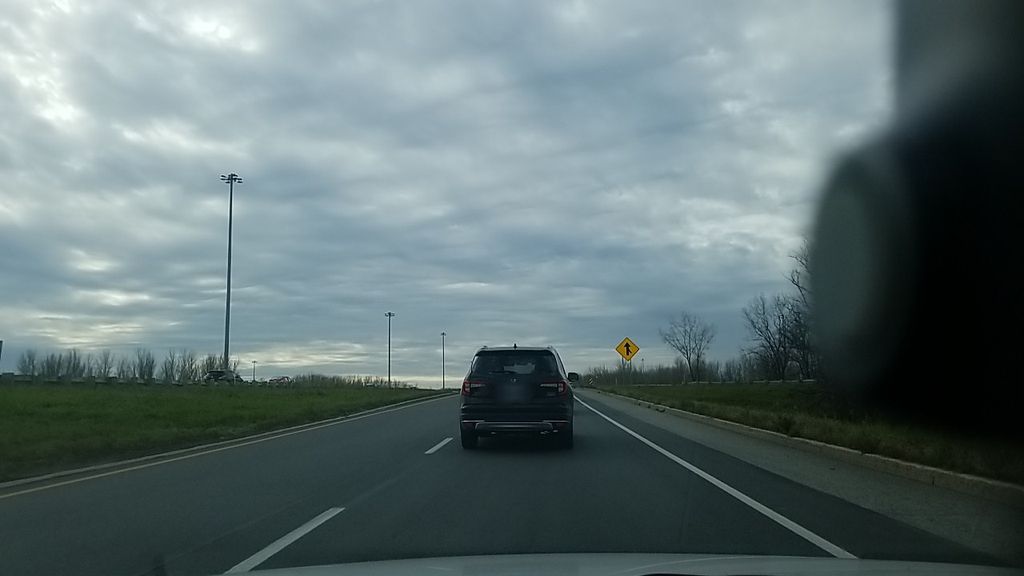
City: montreal